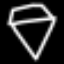
Label: diamond